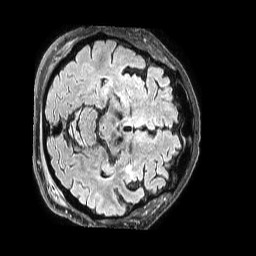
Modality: FLAIR
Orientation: axial
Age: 79
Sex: male
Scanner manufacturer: philips
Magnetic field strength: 3 T
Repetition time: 4.8 s
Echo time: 0.34 s